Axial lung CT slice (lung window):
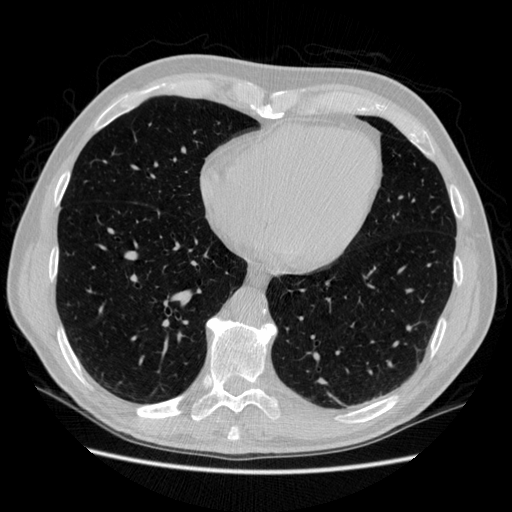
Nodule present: no